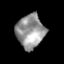
Tissue: prostate
Cell type: T cells
Senescence score: 0.2429
Nuclear area (px): 921
Mean DAPI intensity: 150.786